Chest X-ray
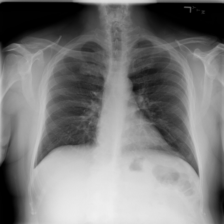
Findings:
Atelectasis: negative
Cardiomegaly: negative
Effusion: negative
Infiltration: negative
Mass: negative
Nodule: negative
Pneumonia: negative
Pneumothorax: negative
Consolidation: negative
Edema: negative
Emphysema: negative
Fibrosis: negative
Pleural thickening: negative
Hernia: negative